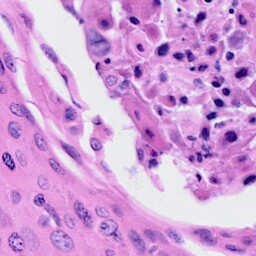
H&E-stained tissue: Cervix